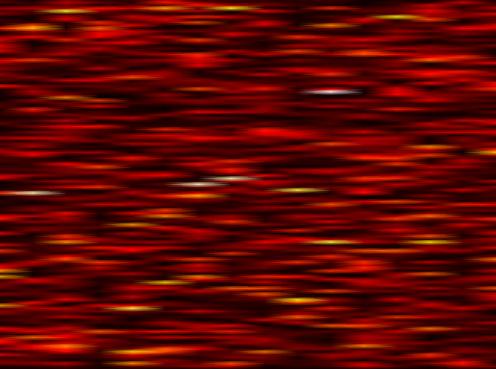
Label: WOLA